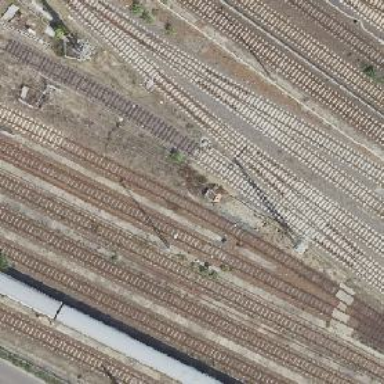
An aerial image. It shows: Railway signal.